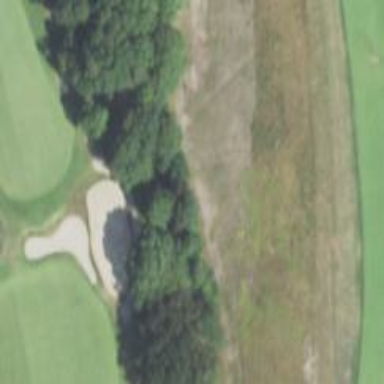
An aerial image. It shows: Path used for both walking and golf.